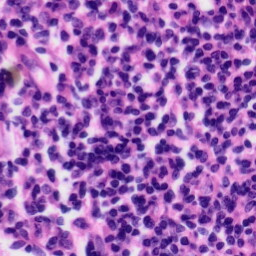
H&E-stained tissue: Tonsil